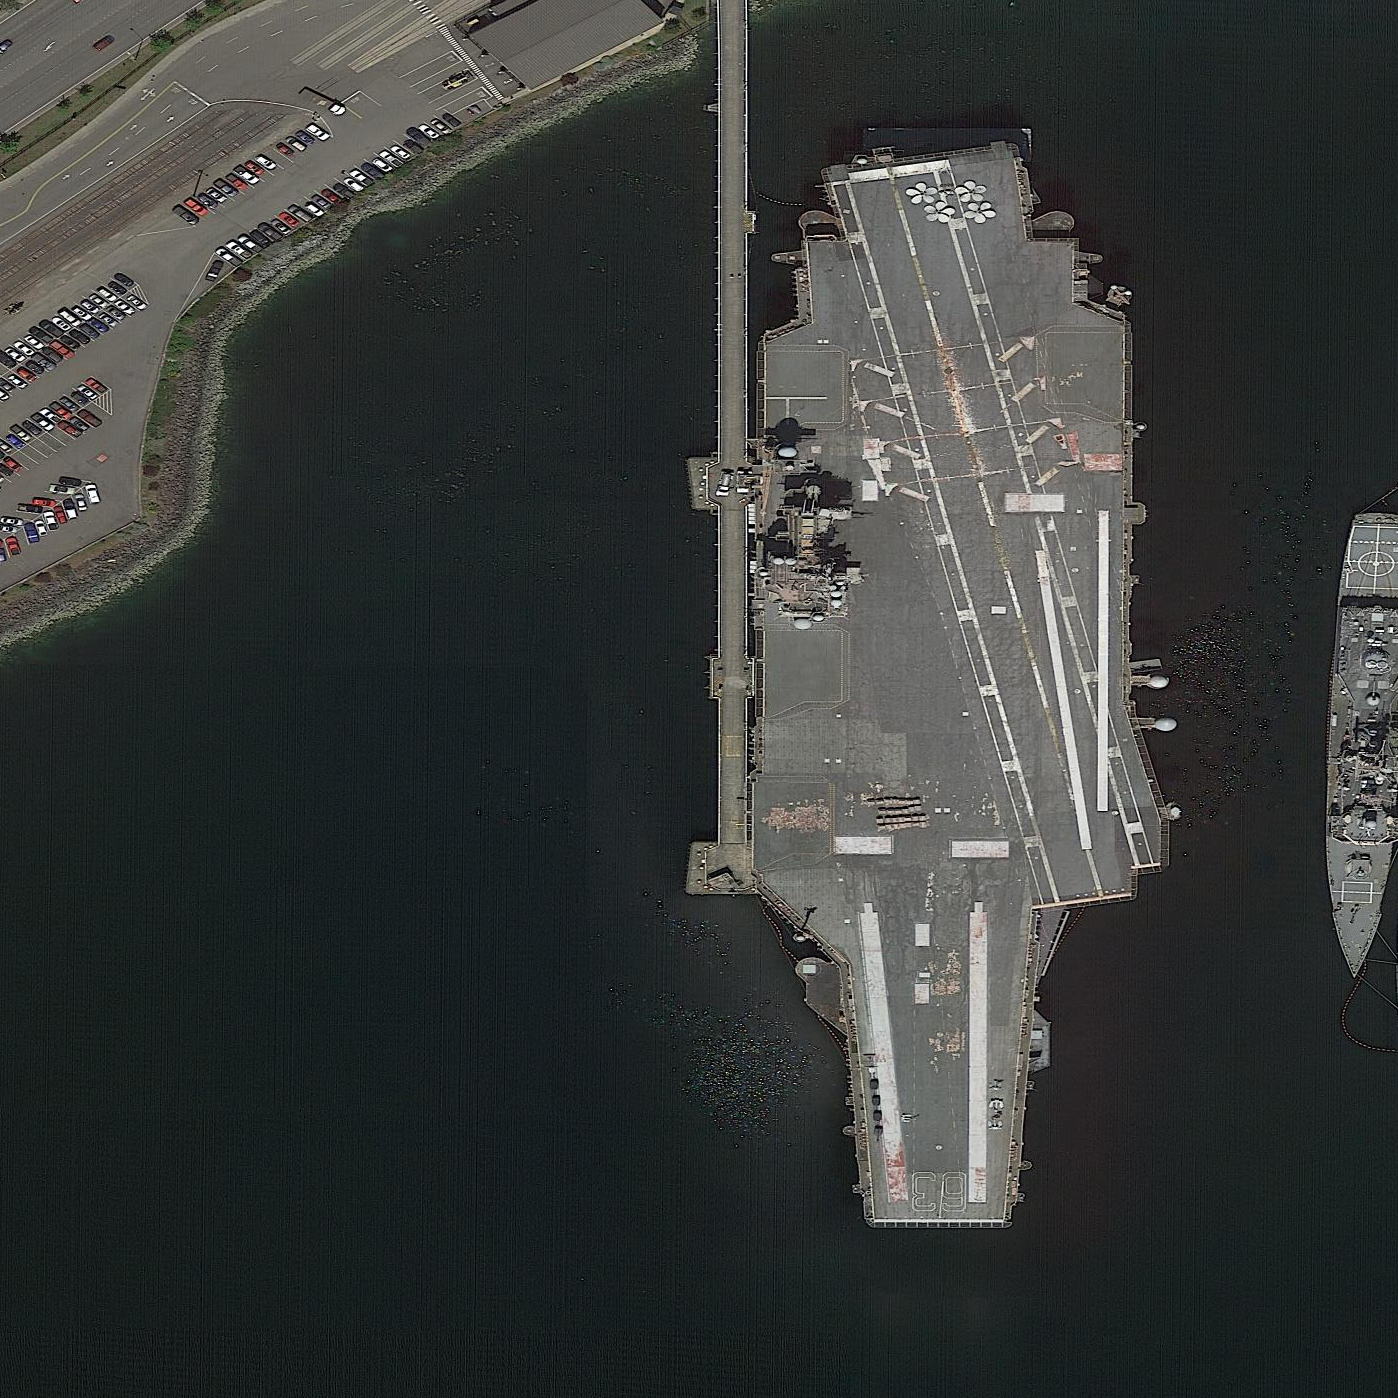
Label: aircraft_carrier